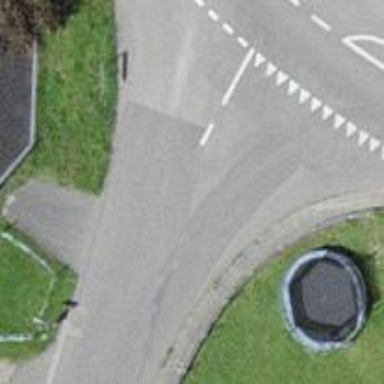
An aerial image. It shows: Bus stop with platform for public transport.